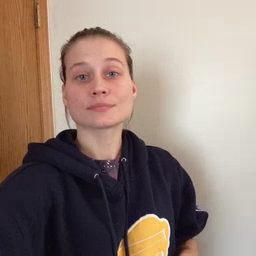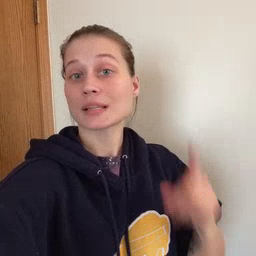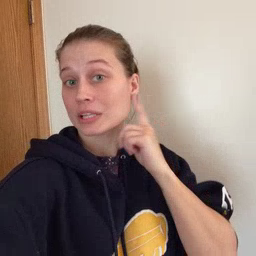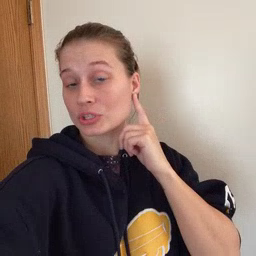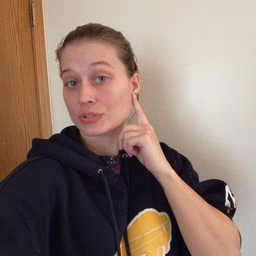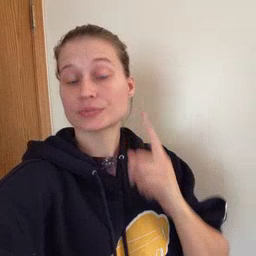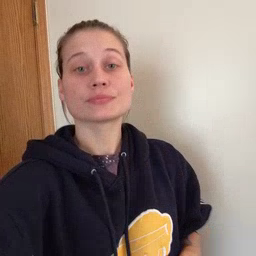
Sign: ear